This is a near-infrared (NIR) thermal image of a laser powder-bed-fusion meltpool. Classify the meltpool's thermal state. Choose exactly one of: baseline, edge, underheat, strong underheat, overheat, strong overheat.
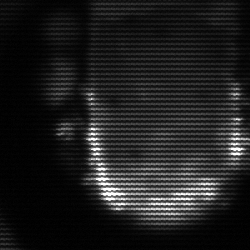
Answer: baseline